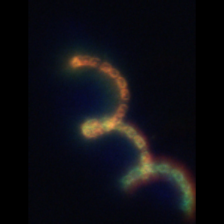
Taxon: Chaetoceros
Group: Diatoms